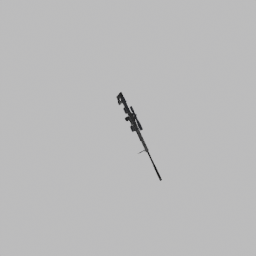
Label: tools